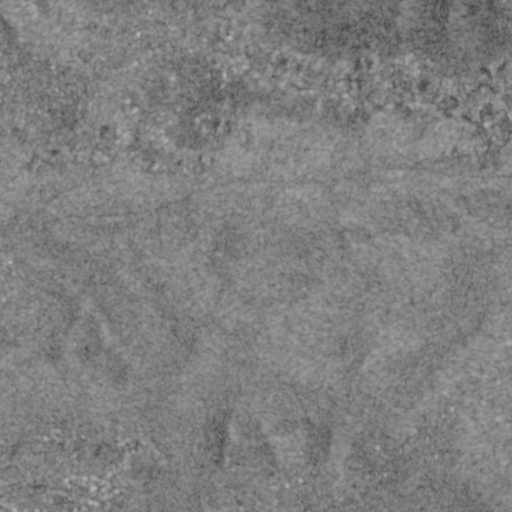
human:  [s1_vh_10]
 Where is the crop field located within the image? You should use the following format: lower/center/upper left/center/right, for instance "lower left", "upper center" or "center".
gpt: The crop field is located in the upper right of the image.
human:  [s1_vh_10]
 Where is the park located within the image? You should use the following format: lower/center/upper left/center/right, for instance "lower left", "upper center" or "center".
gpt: The park is located in the lower left of the image.
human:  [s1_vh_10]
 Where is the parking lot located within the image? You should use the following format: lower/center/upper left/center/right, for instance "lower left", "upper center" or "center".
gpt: The parking lot is located in the lower left of the image.
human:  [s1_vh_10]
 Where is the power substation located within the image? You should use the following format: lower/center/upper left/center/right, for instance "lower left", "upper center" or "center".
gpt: The power substation is located in the lower left of the image.
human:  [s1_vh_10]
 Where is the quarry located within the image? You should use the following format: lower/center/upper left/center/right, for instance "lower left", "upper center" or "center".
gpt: The quarry is located in the upper right of the image.
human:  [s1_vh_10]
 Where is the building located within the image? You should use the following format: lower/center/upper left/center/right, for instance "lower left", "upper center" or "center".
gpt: There is no building in the image.

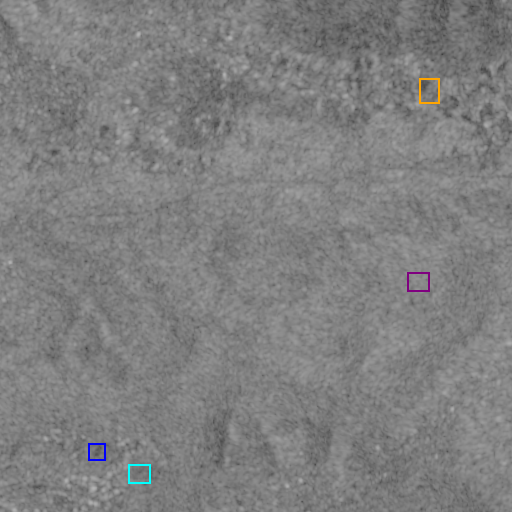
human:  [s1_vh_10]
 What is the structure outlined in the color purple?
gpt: The structure outlined in purple is a crop field.
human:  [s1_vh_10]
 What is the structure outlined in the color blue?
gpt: The structure outlined in blue is a park.
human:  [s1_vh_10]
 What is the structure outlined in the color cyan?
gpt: The structure outlined in cyan is a parking lot.
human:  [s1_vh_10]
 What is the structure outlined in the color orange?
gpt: The structure outlined in orange is a quarry.
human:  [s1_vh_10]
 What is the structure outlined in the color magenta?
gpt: There is no magenta outline.